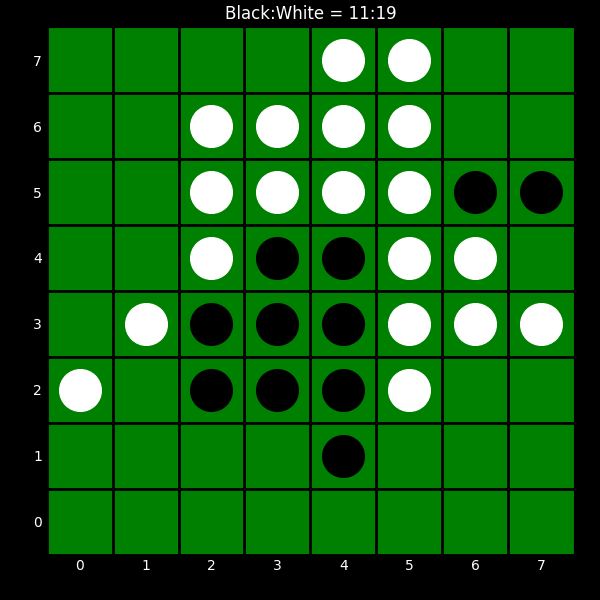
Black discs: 11
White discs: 19